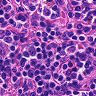
Metastatic tissue present: no